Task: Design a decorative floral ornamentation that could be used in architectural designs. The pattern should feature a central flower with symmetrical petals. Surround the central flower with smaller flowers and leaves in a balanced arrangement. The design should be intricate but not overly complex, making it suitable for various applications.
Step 264:
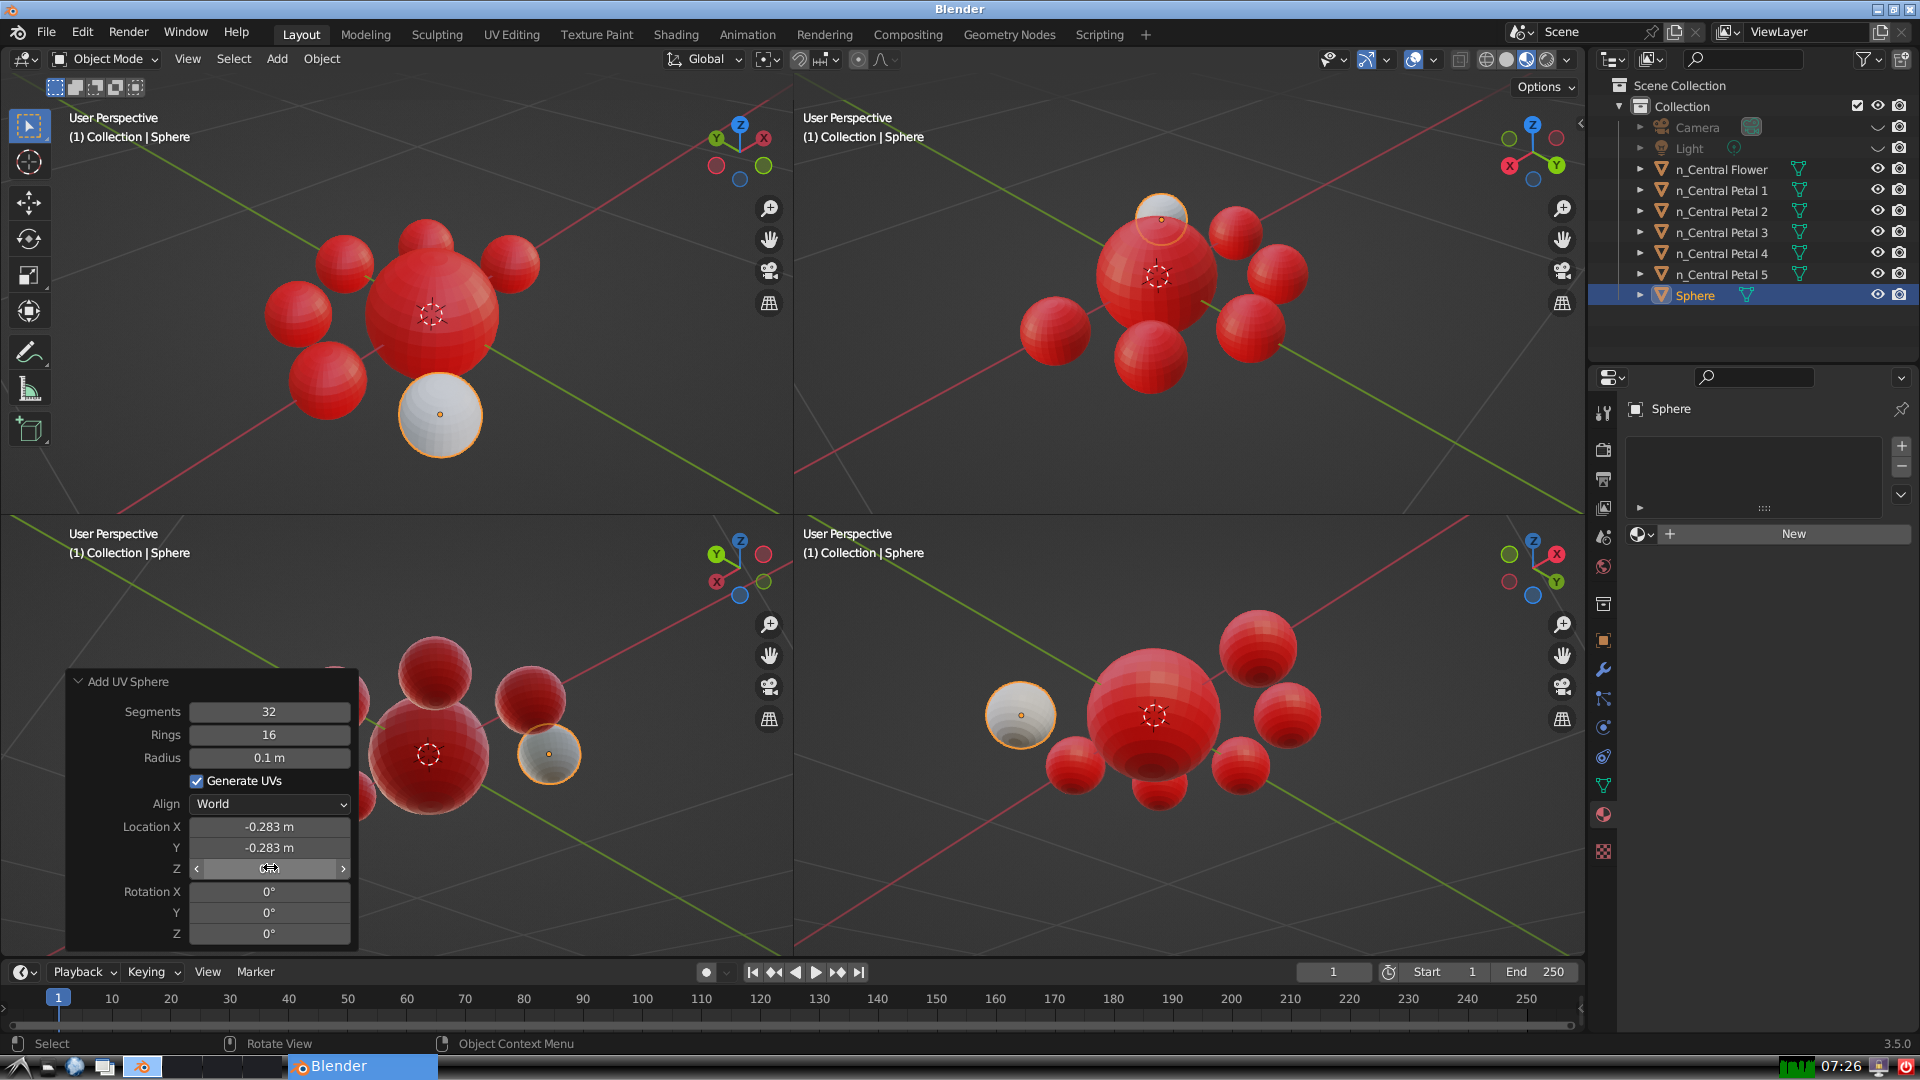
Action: click: no